Question: So I've Googled like crazy to try and find a solution to this problem that actually works properly but have come up empty handed.
When using the Sort By function on a category page to sort products by an attribute (capacity ,weight etc). Magento sorts like this because it thinks the number is a text string:
> Product A: 10kgProduct B: 11kgProduct C: 15kgProduct D: 9kg
whereas it should sort like:
> Product D: 9kgProduct A: 10kgProduct B: 11kgProduct C: 15kg
Looking around it seems like people suggest to change to decimal and to price in the table for attributes that you'd like to sort numerically. However, not only does this not seem to actually work, but it changes the format of the number to have a dollar ($) symbol in front of it and because we display the actual attribute value on the product page, on top of using it to sort by, we doesn't work as a fix.
I'm trying to figure out exactly how the getSortOrder() method works but it looks like this functionality is pretty deeply embedded so I'm struggling to figure a workaround for this bug.
Any help is appreciated!
For anyone looking to solve this issue in the future, here's the fix I came up with:
You'll need to override the function _getProductCollection() in List.php that is stored in app/Code/Mage/core/catalog/block/product/list.php.
Copy the file to app/code/Mage/local/catalog/block/product/list.php so that you aren't editing core files.
Then below where it says:
'''
$this->_productCollection = $layer->getProductCollection();
'''
Put the following code:
'''
// Start of Code to force Magento to numerically sort decimal attributes rather than alphabetically
$filterAttribute = $this->getRequest()->getParam('order');
$filterAttributeDir = $this->getRequest()->getParam('dir');
$attributeType = Mage::getModel('eav/entity_attribute')->loadByCode('catalog_product', $filterAttribute)->getFrontendClass();
// If a Sort By option is selected on category page and attribute has frontend_class = validate-number or validate-digits
// then CAST the attribute values as signed integers
if (isset($filterAttribute) && ($attributeType == 'validate-digits' || $attributeType == 'validate-number')) {
$this->_productCollection->getSelect()->reset(Zend_Db_Select::ORDER);
$this->_productCollection->getSelect()->order('CAST('' . $filterAttribute . '' AS SIGNED) ' . $filterAttributeDir . "'");
}
// End of code to force Magento to numerically sort....
'''
Now if you have Input Validation for Store Owner in the admin panel for the attribute set to Decimal Number or Integer Number:

Then this code will reset the sort order on a product collection and then CAST it as a signed integer so that it sorts numerically rather than alphanumerically.
Hope that helps someone!
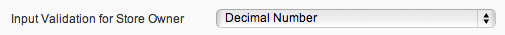
Answer: So I found a <URL> on their documentation, and apparently it's a known pain point for the product. The best solution I found was to override the 'ORDER BY' for the query by calling a primitive method of the 'Collection' class, here's the example they give:
'''
$_productCollection = Mage::getModel('catalog/product')->getCollection();
$_productCollection->setOrder(array('cm_brand', 'name', 'cm_length'), 'asc');
$_productCollection->getSelect()->reset(Zend_Db_Select::ORDER);
$_productCollection->getSelect()->order(array('cm_brand ASC', 'name ASC', 'CAST('cm_length' AS SIGNED) ASC'));
'''
Based on your example with only one sorting column, I would think you could go with:
'''
$_productCollection = Mage::getModel('catalog/product')->getCollection();
$_productCollection->setOrder('weight', 'asc');
$_productCollection->getSelect()->reset(Zend_Db_Select::ORDER);
$_productCollection->getSelect()->order('CAST('weight' AS SIGNED) ASC'));
'''